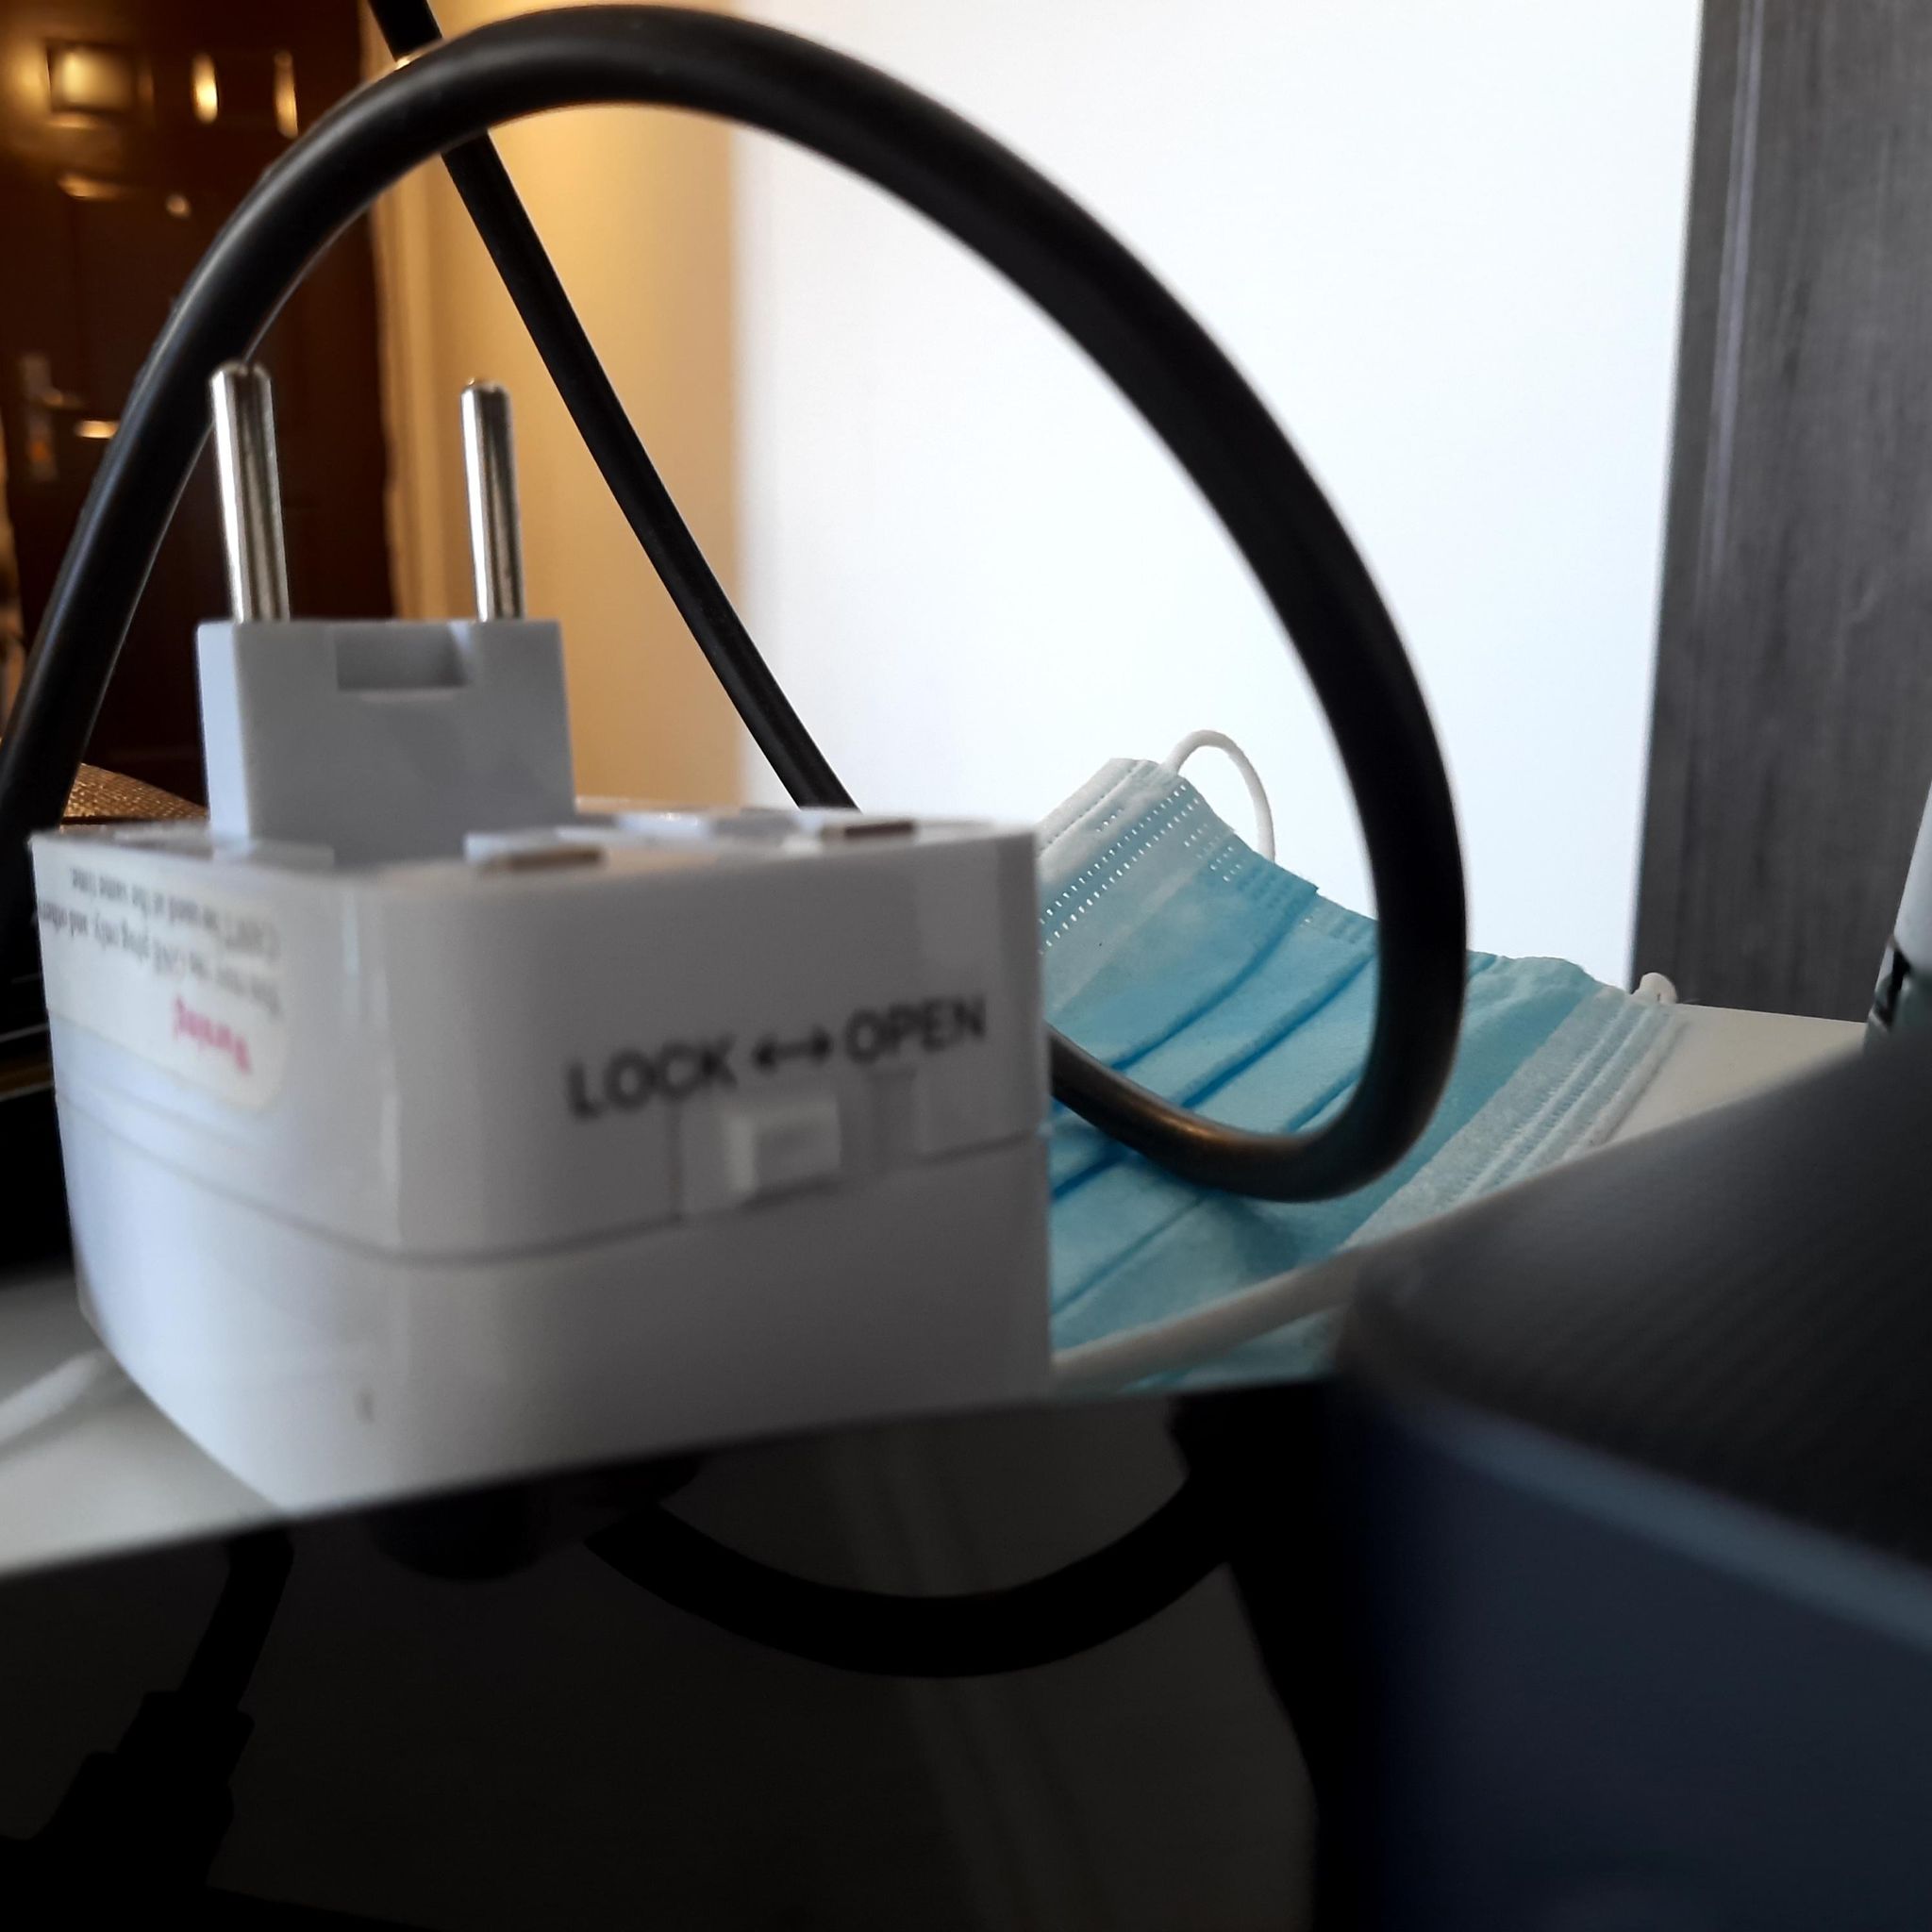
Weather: snowy
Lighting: day
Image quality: slightly poor
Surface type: driving surface
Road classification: tertiary
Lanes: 2
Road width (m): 4.5
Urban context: urban centre
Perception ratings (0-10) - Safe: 3.29, Lively: 3.6, Beautiful: 3.21, Boring: 9.25, Depressing: 2.69, Wealthy: 1.84